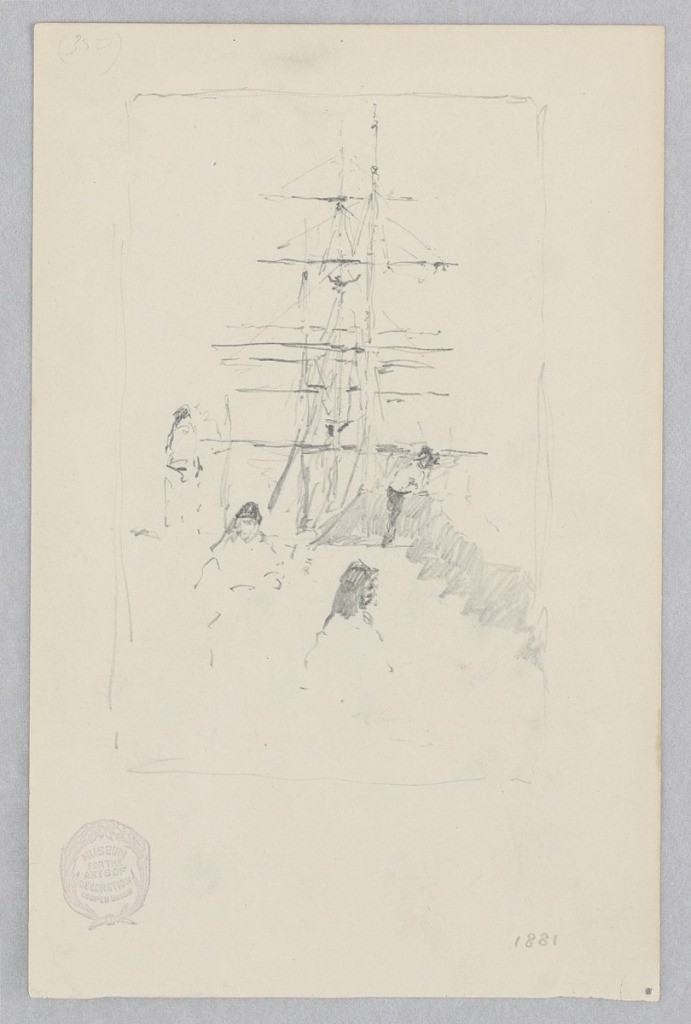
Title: Harbor
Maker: Robert Frederick Blum, American, 1857–1903
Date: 1881
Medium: Graphite on wove paper
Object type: Drawing
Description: Partial sketch of a ship docked in a harbor with figures in the foreground.